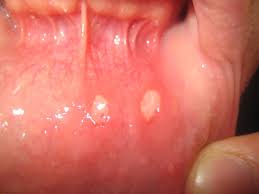
Condition: Mouth Ulcer